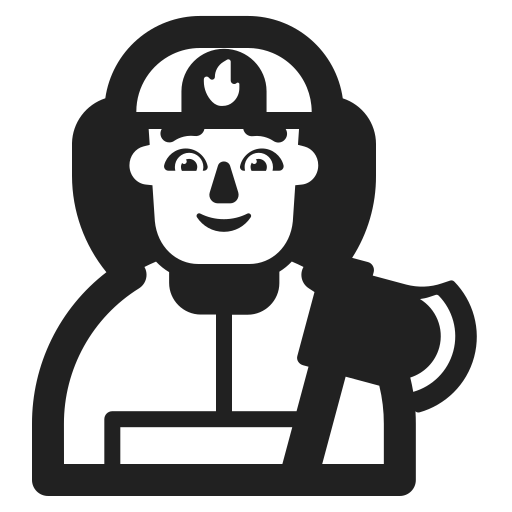
man firefighter high contrast default